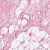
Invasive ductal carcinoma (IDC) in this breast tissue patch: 0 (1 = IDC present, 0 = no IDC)